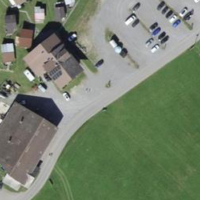
EUNIS habitat code: 55
Species observed at this site:
Silene dioica
Phyteuma orbiculare